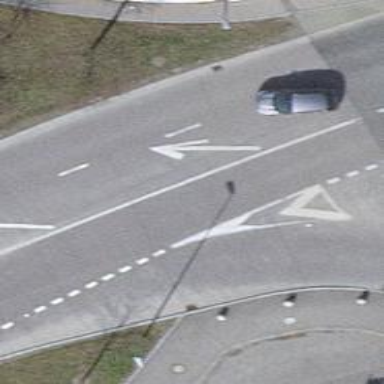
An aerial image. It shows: Secondary road with asphalt surface.